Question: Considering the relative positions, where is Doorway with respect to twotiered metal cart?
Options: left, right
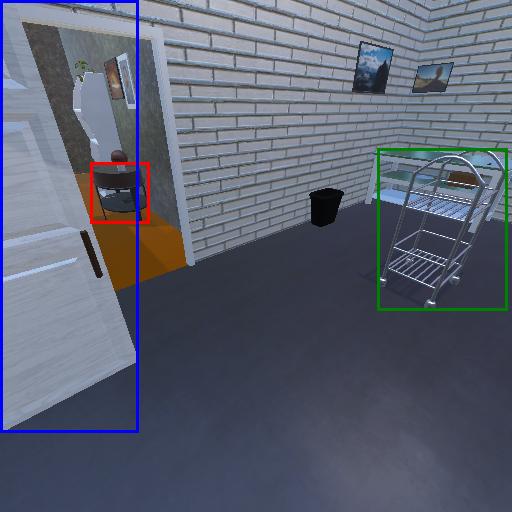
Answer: left